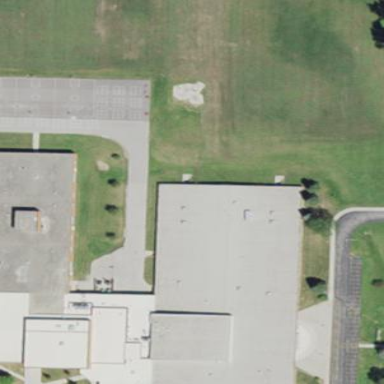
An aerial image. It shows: School.